A bearing vibration time series has been folded into this square grayscale image, one row per segment of consecutive samples. Determine the bearing's health state. Answer with exactly one of: normal, inner_race, outer_race, ball.
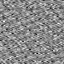
Answer: outer_race